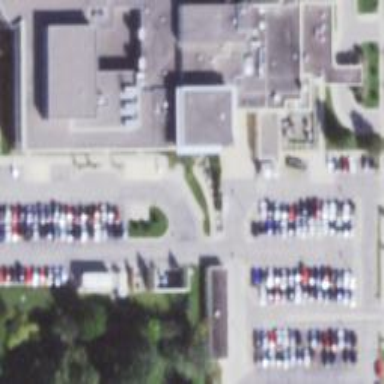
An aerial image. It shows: Asphalt driveway for service vehicles.